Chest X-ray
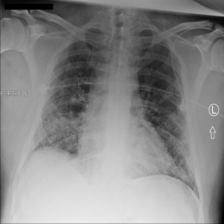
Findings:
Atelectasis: negative
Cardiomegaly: negative
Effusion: negative
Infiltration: negative
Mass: negative
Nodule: negative
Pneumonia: negative
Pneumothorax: negative
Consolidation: negative
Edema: negative
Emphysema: negative
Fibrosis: negative
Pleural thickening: negative
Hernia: negative